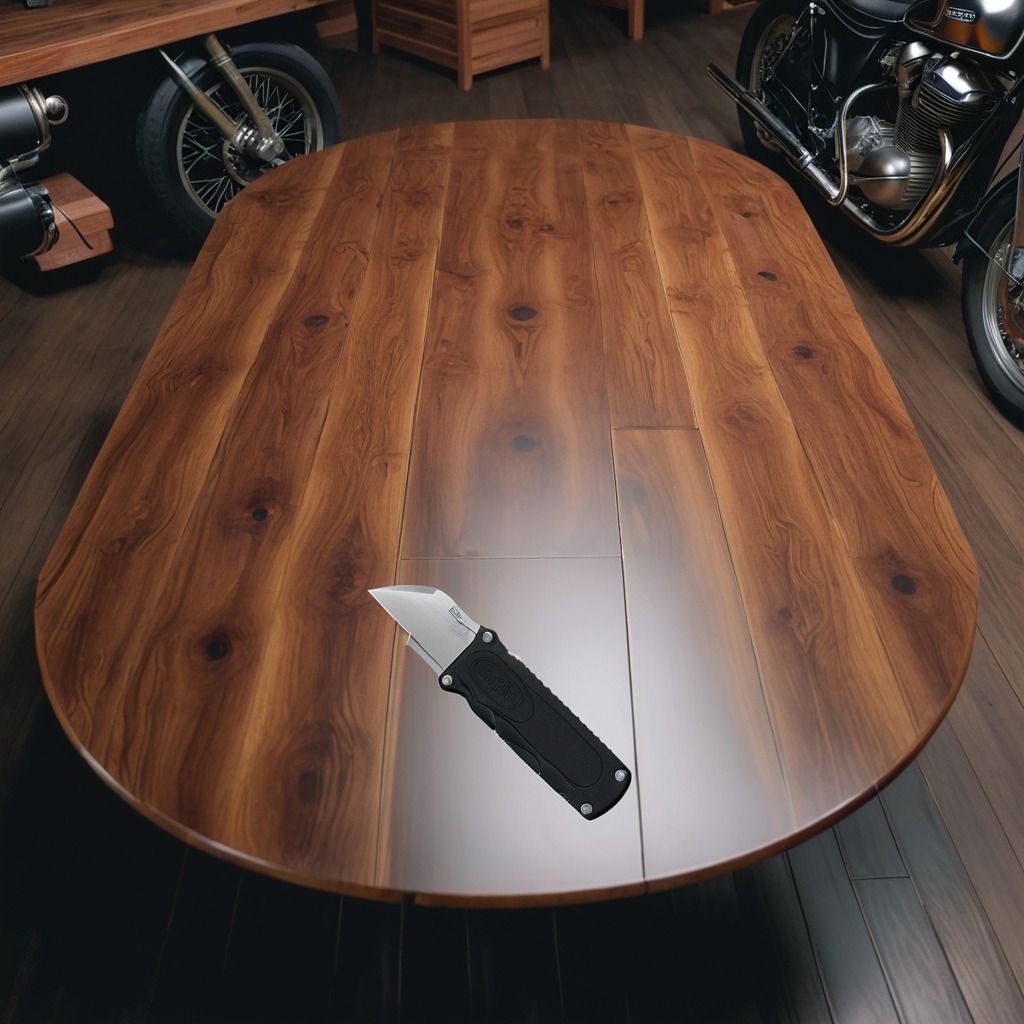
A utility knife lying on the oil-spilled wooden table in a vintage motorcycle garage